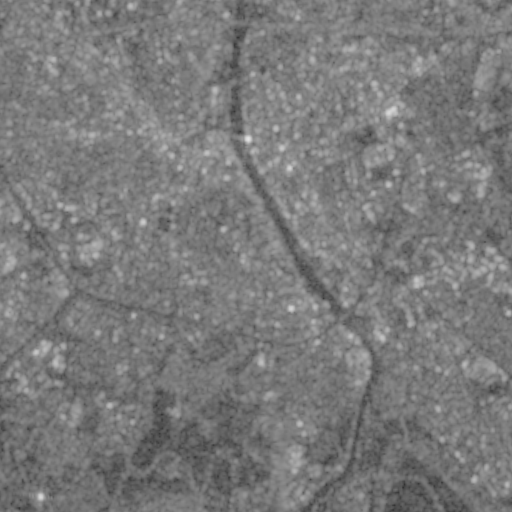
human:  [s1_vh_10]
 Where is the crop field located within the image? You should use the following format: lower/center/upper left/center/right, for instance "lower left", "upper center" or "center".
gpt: The crop field is located in the lower left of the image.
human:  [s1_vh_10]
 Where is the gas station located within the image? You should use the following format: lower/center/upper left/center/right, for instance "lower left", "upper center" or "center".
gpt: The gas station is located in the center right of the image.
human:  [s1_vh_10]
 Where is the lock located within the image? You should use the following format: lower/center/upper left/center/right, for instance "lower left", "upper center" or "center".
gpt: The lock is located in the center of the image.
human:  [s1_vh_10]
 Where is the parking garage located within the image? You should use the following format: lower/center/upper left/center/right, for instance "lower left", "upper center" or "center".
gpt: The parking garage is located in the lower center of the image.
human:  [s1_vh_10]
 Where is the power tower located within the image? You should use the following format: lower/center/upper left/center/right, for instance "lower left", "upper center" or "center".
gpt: The power tower is located in the lower left of the image.
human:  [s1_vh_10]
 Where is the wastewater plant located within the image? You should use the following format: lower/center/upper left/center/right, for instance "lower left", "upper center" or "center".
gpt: The wastewater plant is located in the lower center of the image.
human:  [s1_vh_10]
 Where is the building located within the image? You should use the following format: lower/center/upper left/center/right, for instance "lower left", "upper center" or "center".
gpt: There is no building in the image.

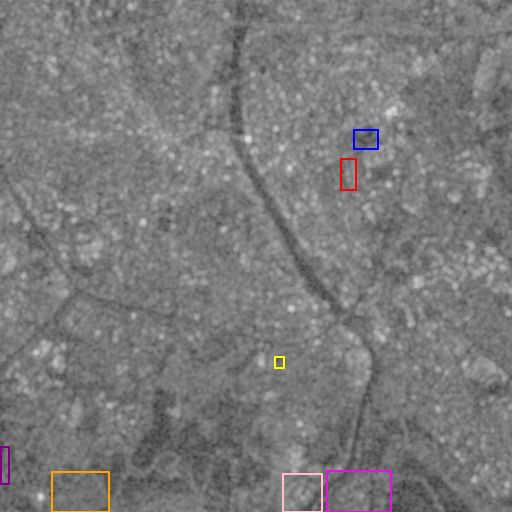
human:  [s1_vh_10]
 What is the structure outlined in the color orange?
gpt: The structure outlined in orange is a crop field.
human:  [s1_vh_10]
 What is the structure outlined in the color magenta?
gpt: The structure outlined in magenta is a park.
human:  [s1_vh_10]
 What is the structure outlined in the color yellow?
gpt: The structure outlined in yellow is a parking garage.
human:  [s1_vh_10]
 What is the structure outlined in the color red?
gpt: The structure outlined in red is a parking lot.
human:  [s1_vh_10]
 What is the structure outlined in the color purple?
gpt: The structure outlined in purple is a power substation.
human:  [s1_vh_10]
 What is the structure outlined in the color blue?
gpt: The structure outlined in blue is a track.
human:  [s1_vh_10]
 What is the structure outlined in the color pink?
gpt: The structure outlined in pink is a wastewater plant.
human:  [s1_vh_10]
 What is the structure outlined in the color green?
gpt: There is no green outline.